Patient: sex M, age 78
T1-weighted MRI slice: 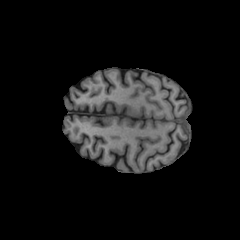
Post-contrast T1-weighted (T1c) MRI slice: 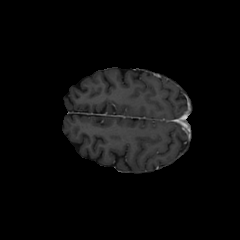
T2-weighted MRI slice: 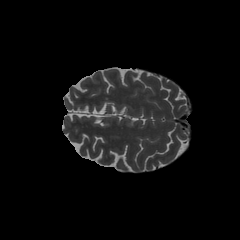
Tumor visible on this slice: no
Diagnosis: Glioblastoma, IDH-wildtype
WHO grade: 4